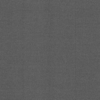
Label: dusty